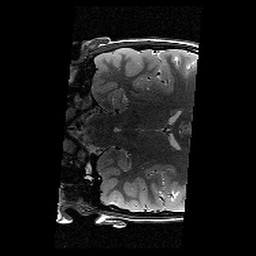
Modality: T2w
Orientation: coronal
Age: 10
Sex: male
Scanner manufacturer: siemens
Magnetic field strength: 3 T
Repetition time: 9.23 s
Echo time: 0.067 s